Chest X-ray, AP view. Patient: 37 years old, sex M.
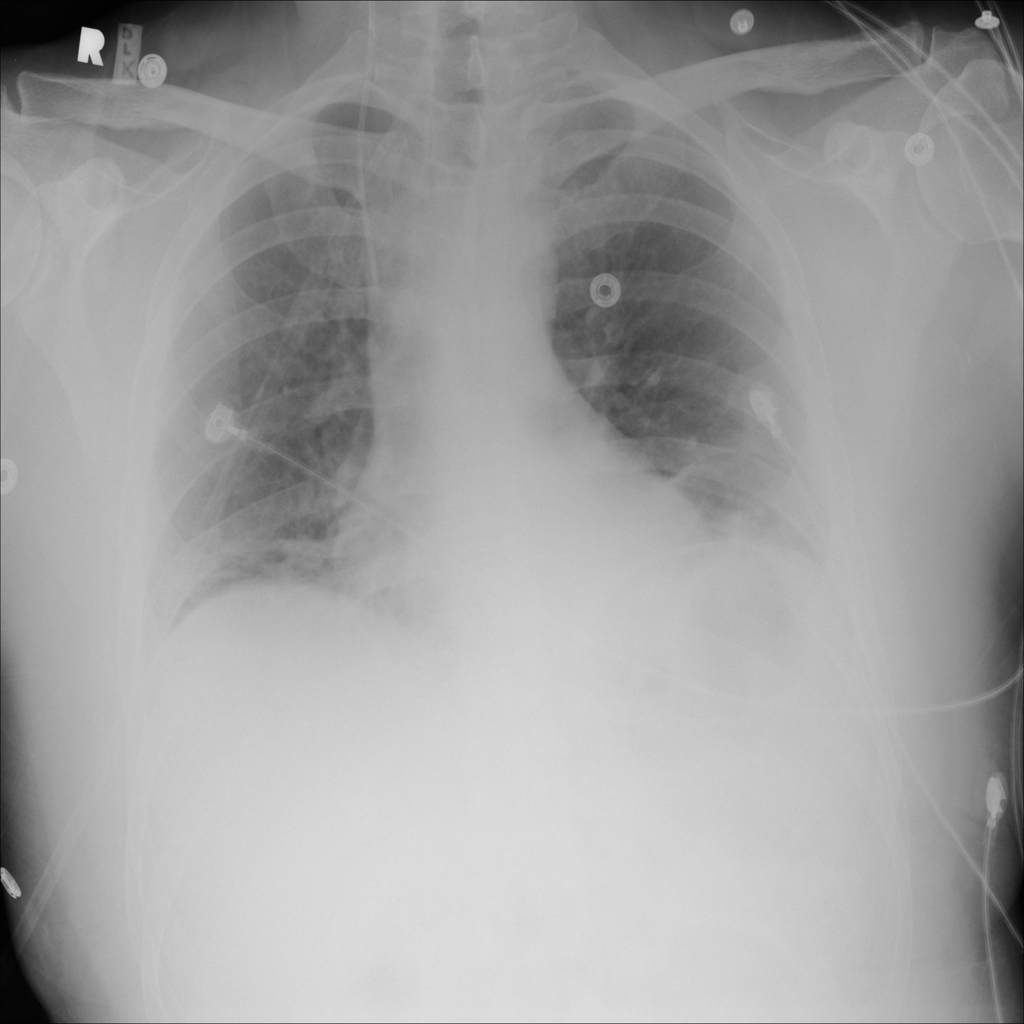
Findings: Atelectasis